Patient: sex M, age 29
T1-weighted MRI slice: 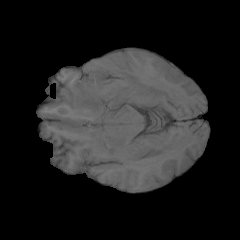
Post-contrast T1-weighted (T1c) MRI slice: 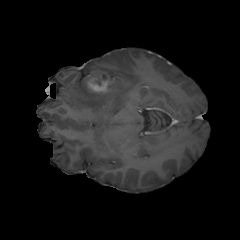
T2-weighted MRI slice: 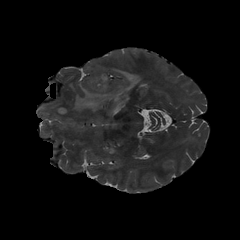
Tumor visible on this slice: yes
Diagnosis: Glioblastoma, IDH-wildtype
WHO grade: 4